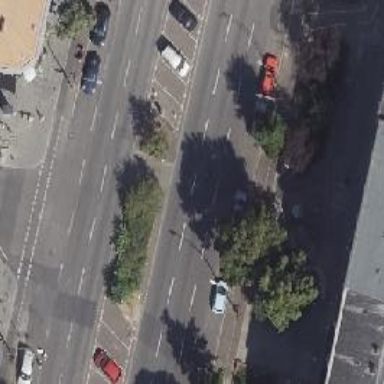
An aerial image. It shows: Unmarked road crossing.